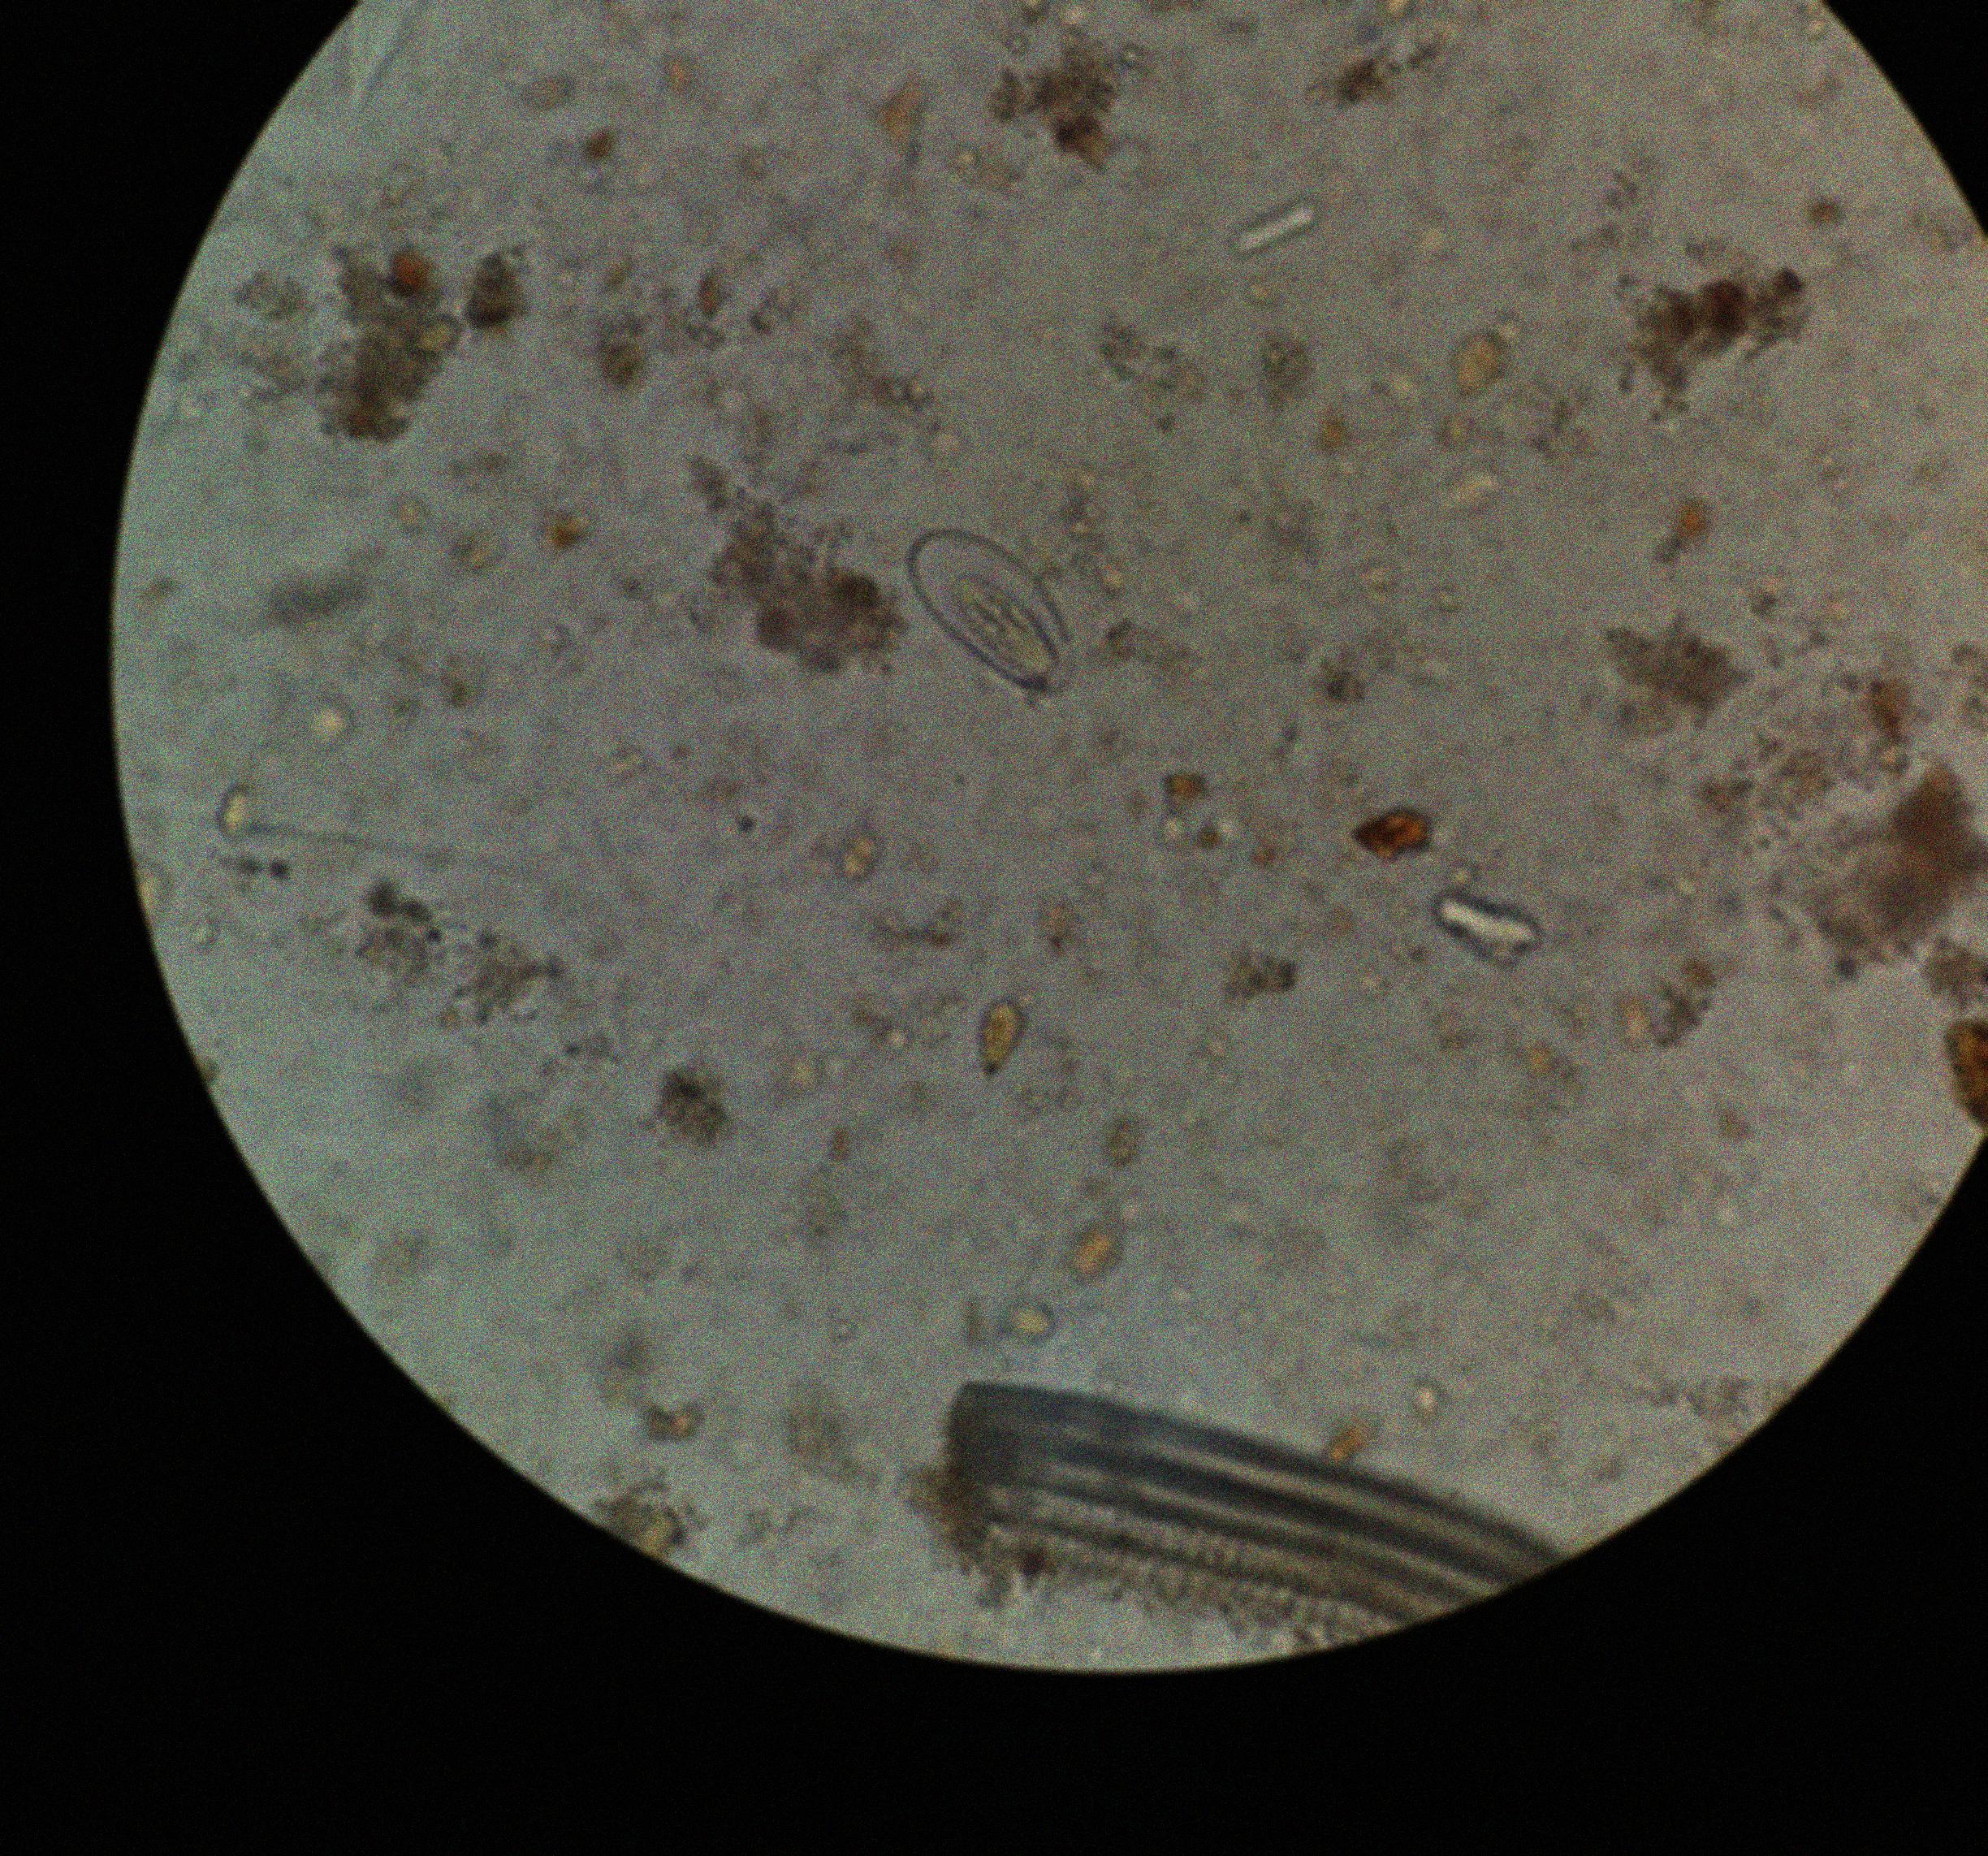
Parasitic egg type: Enterobius vermicularis